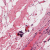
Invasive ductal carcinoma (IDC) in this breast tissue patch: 0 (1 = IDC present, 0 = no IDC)